【题型】解答题　【知识点】立体几何　【难度】easy
某个实心零部件的直观图如图所示，其下部是圆柱形，侧面是正方形，上部是一个四棱台，侧面是全等的等腰梯形的四棱台 $ABCD-A_1B_1C_1D_1$，上部是一个四棱台，侧面是全等的矩形的四棱柱 $ABCD-A_1B_1C_1D_1$，现要对这个实心零部件进行防锈处理，已知 $AB=10\text{cm}$，$A_1B_1=20\text{cm}$，$AA_1=30\text{cm}$，$A_1A_1=15\text{cm}$，每个加工处理费为 $0.2$ 元，则需加工处理费多少元？

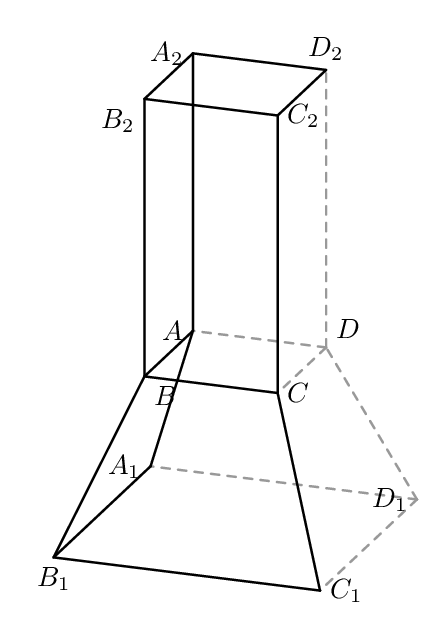
【解答】

% --- 答案部分 ---
\noindent\textcolor{red}{\textbf{答案：}}
484 元

% --- 分析部分 ---
\noindent\textcolor{red}{\textbf{分析：}}
需求出圆柱面 $ABCD-A_1B_1C_1D_1$ 的表面积（除去下底面圆）$S_1$，四棱台 $A_1B_1C_1D_1-ABCD$ 的表面积（除去下底面圆）$S_2$ 即可。

% --- 详解部分 ---
\noindent\textcolor{red}{\textbf{详解：}}
因为四棱柱 $ABCD-A_1B_1C_1D_1$ 的底面是正方形，侧面是全等的矩形，
所以该零部件下部的表面积 $S_1 = S_{\text{侧}} + S_{\text{底}} = 4 \times S_{\text{侧面矩形}} + (A_1B_1)^2 + 4 \times S_{\text{侧面矩形}}$
$$
= (A_1B_1)^2 + 4 \times AB \times AA_1 = 10^2 + 4 \times 10 \times 30 = 1300 \, (\text{cm}^2)
$$
又四棱台 $ABCD-A_1B_1C_1D_1$ 的上、下底面均是正方形，侧面是全等的等腰梯形，
所以该零部件上部的表面积 $S_2 = S_{\text{上底}} + 4 \times S_{\text{侧面梯形}}$
$$
= 20^2 + 4 \times \frac{1}{2} \times (10+20) \times \sqrt{15^2 - \left(\frac{20-10}{2}\right)^2} = (A_1B_1)^2 + 4 \times \frac{1}{2} \times (AB+A_1B_1) \times h_{\text{斜高}}
$$
$$
= 20^2 + 4 \times \frac{1}{2} \times (10+20) \times \sqrt{15^2 - \left(\frac{20-10}{2}\right)^2} = 400 + 60 \times \sqrt{225 - 25} = 400 + 60 \times \sqrt{200} \approx 400 + 60 \times 14.14 \approx 1248.4 \, (\text{cm}^2)
$$
于是该实心零部件的表面积 $S = S_1 + S_2 = 1300 + 1120 = 2420 \, (\text{cm}^2)$。
又 $0.2 \times 2420 = 484$（元）。
故所需加工处理费为 $484$ 元。